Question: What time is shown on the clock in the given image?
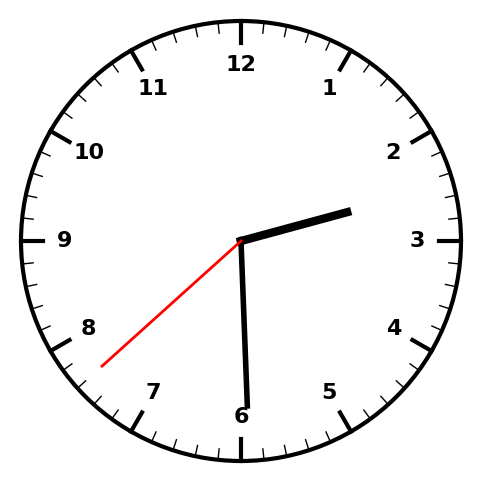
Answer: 02:29:38